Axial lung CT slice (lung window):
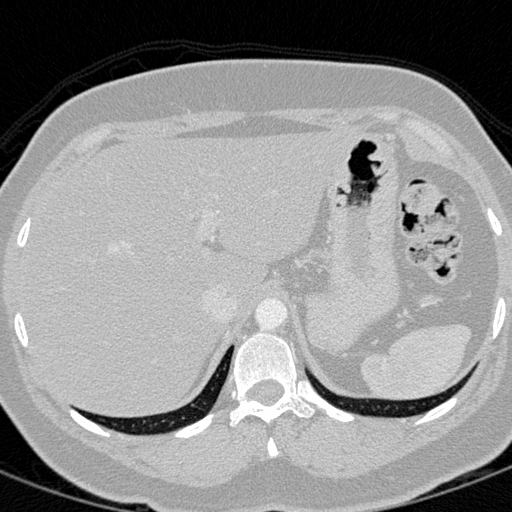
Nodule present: no